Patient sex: F
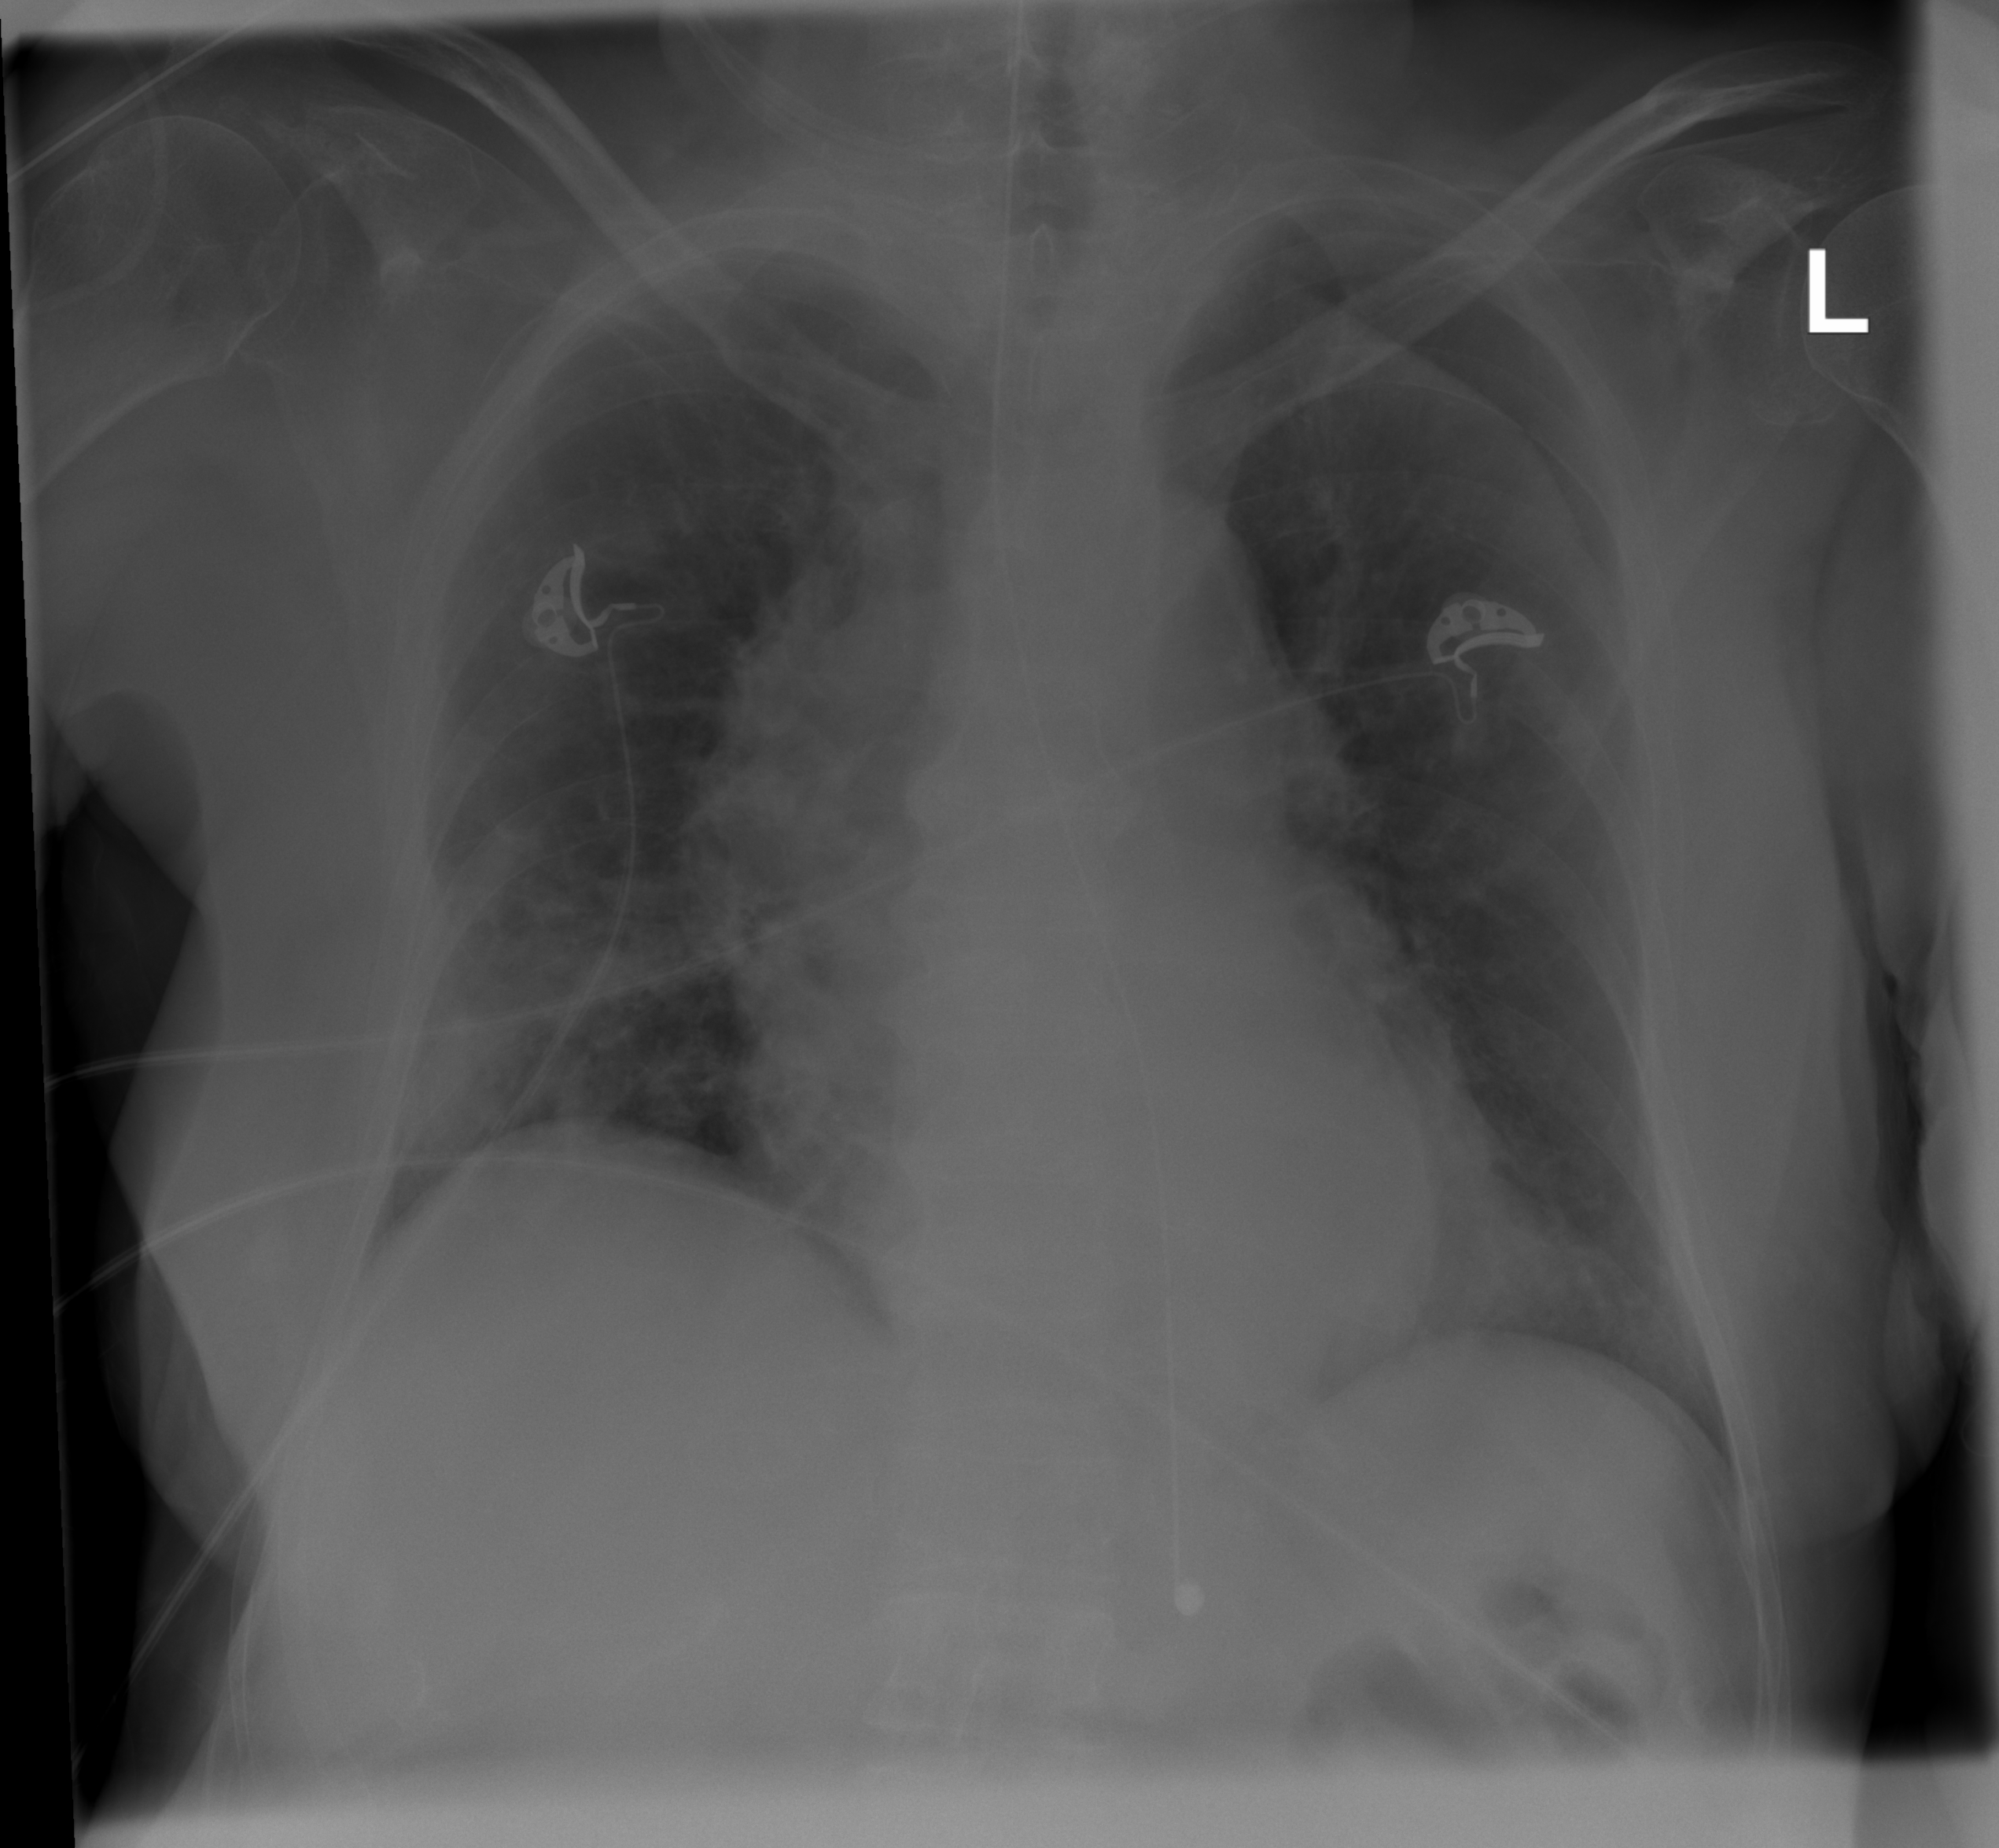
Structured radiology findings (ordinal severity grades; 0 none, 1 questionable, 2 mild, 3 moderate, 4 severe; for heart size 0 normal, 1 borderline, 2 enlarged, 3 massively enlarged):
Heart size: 0
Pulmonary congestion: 0
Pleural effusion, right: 0
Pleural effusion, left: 0
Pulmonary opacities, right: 2
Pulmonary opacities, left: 0
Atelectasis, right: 2
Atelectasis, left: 2